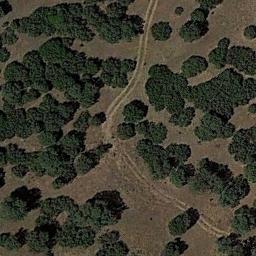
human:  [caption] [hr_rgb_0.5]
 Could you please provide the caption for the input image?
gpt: Chaparral is densely distributed on the sand .

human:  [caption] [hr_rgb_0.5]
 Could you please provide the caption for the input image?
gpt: Only scattered weeds can be seen in this desert .

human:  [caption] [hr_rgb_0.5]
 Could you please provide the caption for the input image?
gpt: Some connected chaparrals of different sizes grow on the wasteland and a dirt road goes through the wasteland .

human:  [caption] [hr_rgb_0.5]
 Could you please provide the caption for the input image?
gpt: The chaparral is consist of dense green bushes .

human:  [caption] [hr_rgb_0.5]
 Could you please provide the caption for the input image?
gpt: The chaparral is not evenly distributed .